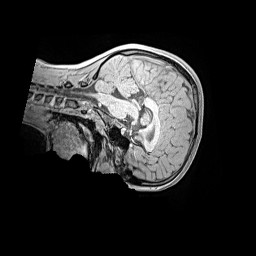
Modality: MP2RAGE
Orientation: sagittal
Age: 9
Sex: female
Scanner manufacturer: siemens
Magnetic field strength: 3 T
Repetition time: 4 s
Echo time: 0.00299 s